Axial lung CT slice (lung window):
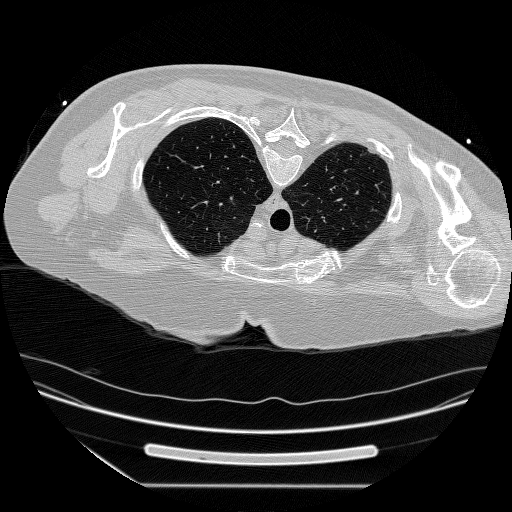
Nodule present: no